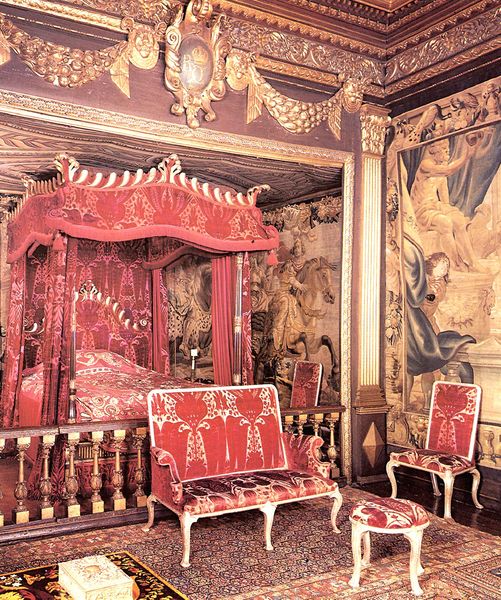
Titel: Wales, Powis Castle, Paradeschlafzimmer für Charles II.
Standort: (GB Wales) (EU - GB - Wales)
Schlagwörter: braun, frankreich, raum, stuhl, tisch, zimmer, rot, malerei, muster, teppich, wand, barock, samt, vorhang, busch, gold, sessel, decke, girlande, rokoko, pferd, pferde, reiterin, bilder, sofa, hocker, saal, schemel, kissen, könig, thron, polster, salon, tapete, verzierung, wandmalerei, bett, schlafzimmer, stuck, geländer, pfosten, foto, fotografie, vergoldet, bayern, girlanden, wappen, baldachin, königlich, fresko, wandbild, fresco, sitzgelegenheit, wertvoll, purpur, ludwig, himmelbett, kannelur, baluster, gemächer, teppeich, gobelins, nobel, säulr